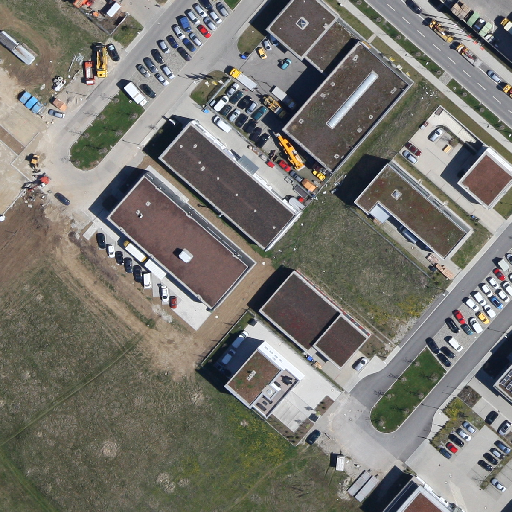
Referring expression: impervious surface